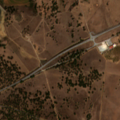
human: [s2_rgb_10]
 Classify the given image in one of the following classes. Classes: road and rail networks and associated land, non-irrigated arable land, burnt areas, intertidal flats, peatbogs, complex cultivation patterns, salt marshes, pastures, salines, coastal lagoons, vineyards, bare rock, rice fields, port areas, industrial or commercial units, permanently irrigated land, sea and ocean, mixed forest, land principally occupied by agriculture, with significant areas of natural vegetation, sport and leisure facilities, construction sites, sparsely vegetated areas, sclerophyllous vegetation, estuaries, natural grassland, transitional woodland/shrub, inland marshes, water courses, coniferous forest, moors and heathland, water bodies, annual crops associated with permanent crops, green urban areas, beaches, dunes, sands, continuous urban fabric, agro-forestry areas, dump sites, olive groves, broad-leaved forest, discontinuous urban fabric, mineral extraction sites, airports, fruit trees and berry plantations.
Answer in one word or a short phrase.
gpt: rice fields, pastures, annual crops associated with permanent crops, agro-forestry areas